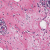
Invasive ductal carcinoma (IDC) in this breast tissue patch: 0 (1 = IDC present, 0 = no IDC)